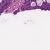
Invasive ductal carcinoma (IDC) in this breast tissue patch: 0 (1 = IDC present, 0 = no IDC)